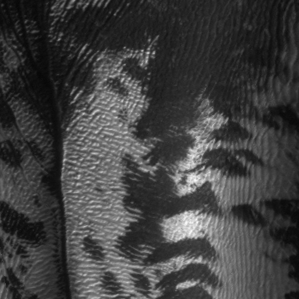
Label: frost